Question: I don't know how to calculate my function.

I am trying to assign my output expression to a function, but I can't calculate it in my function with parameters. It always returns an expression.
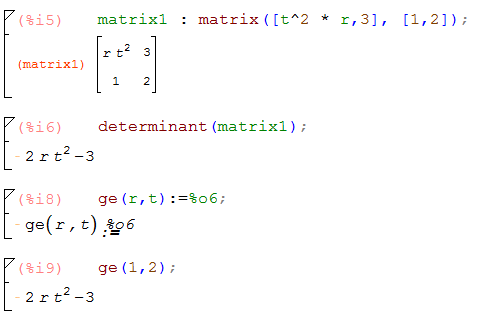
Answer: The ":=" operator quotes (does not evaluate) its arguments. Note that as you defined it, the body of the function is '%o6' instead of its value.
There are a couple of ways to achieve what you want. Try this: use the quote-quote '''' operator to paste the expression into the function definition like this.
'''
ge(r, t) := ''%o6;
'''